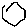
Label: hexagon